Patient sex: M
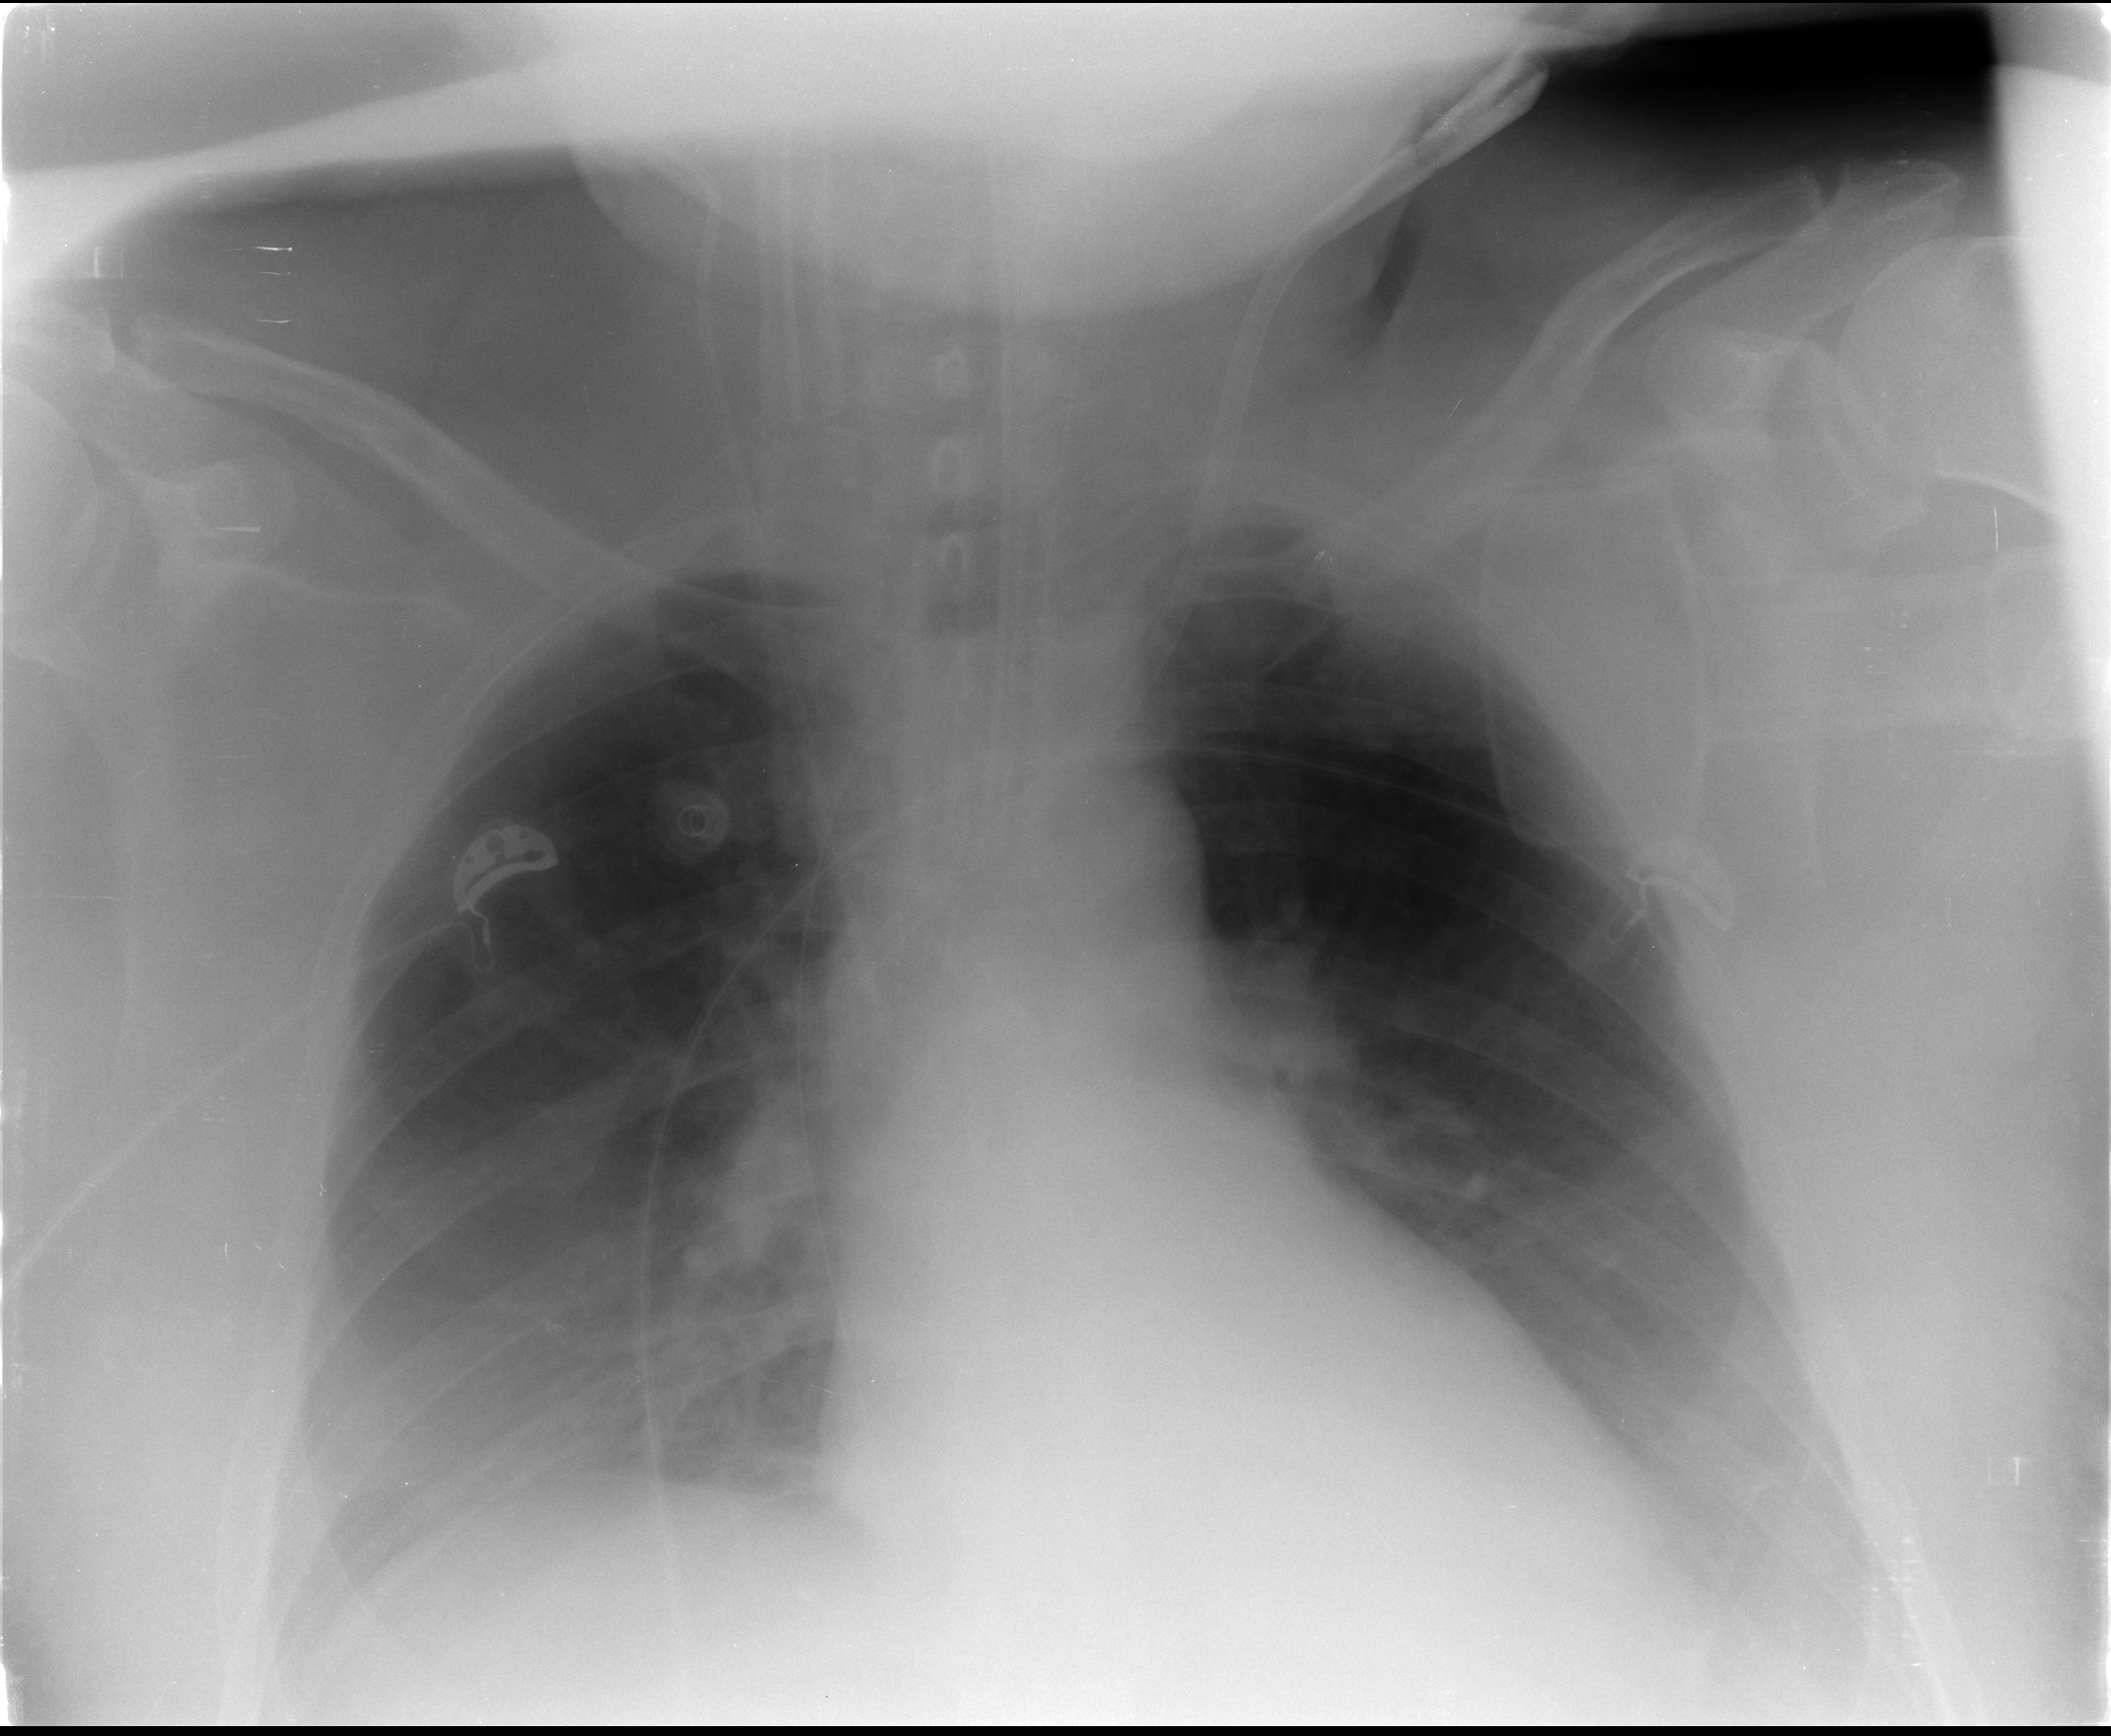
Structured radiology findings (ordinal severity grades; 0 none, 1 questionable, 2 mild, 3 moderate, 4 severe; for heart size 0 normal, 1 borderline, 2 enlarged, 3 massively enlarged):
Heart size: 0
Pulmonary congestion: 2
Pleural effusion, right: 2
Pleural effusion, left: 2
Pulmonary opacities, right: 0
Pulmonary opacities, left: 0
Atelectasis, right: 2
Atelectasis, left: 2